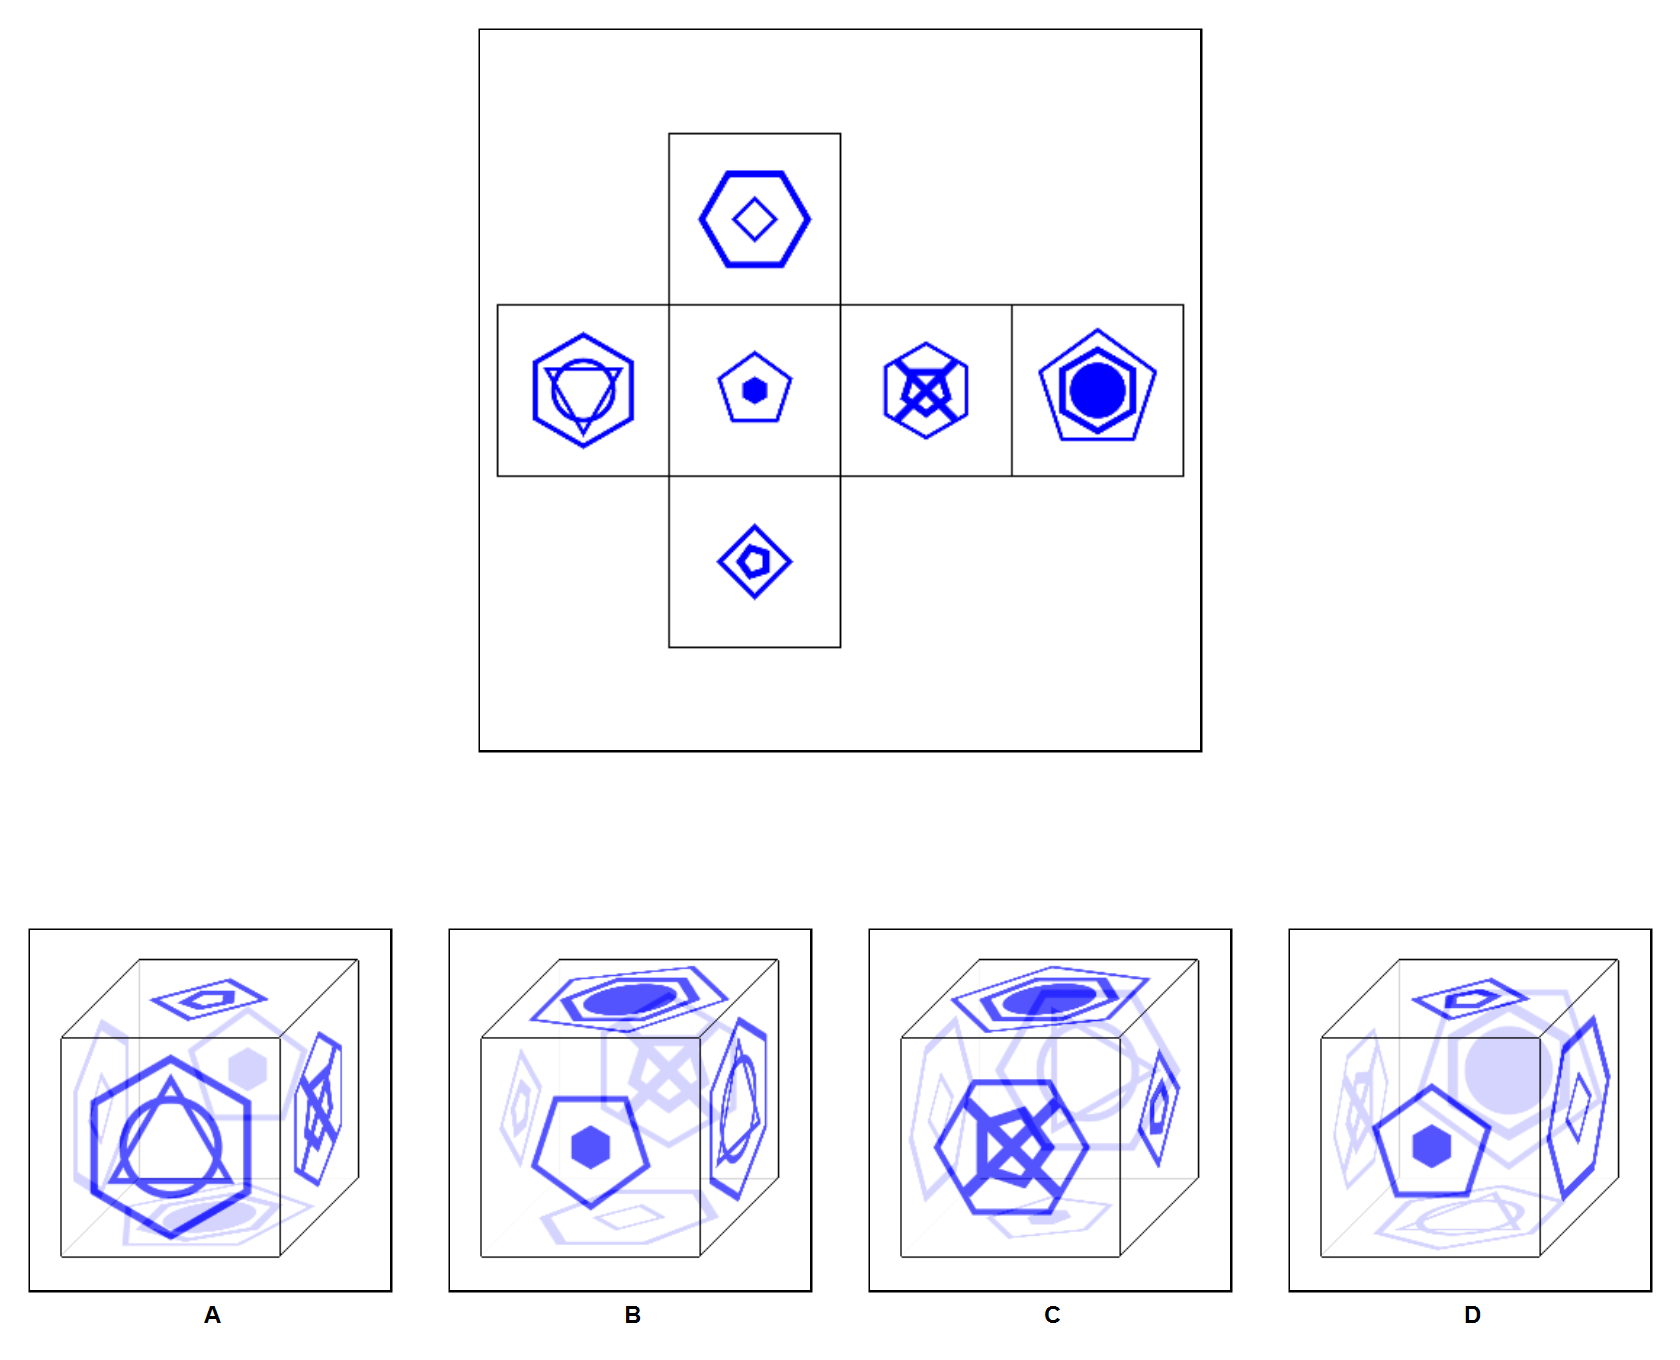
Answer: C